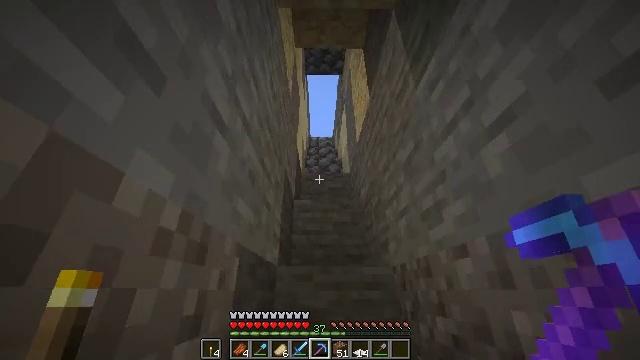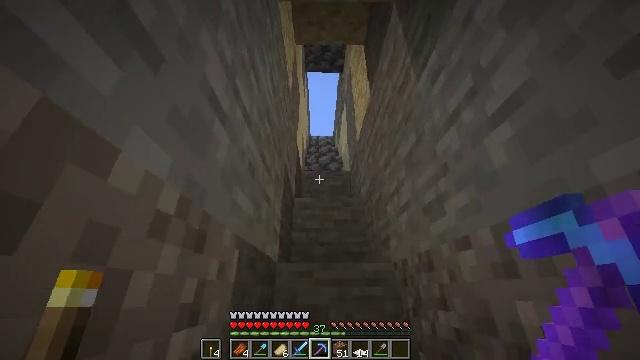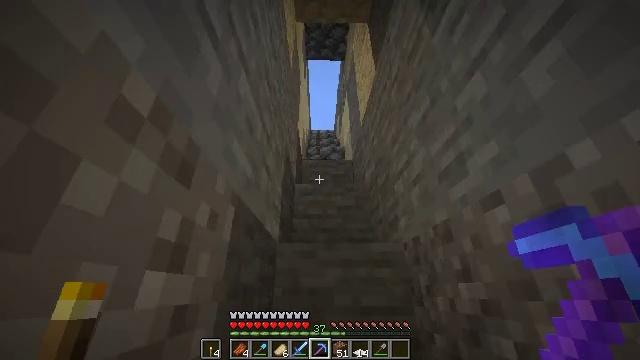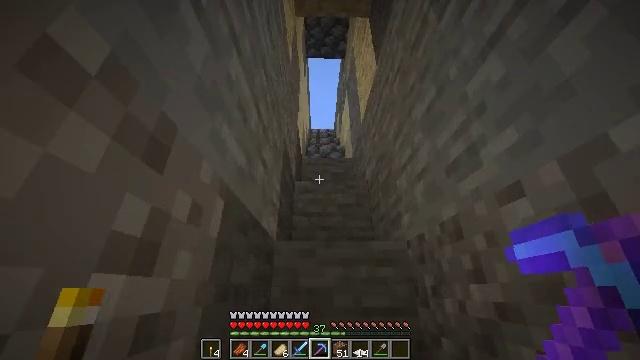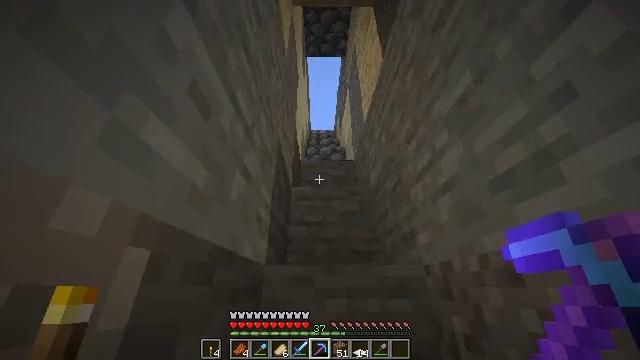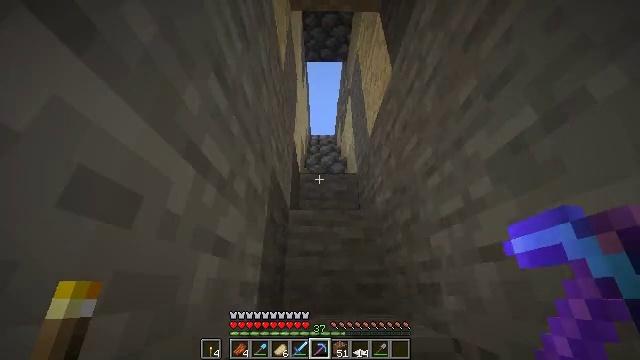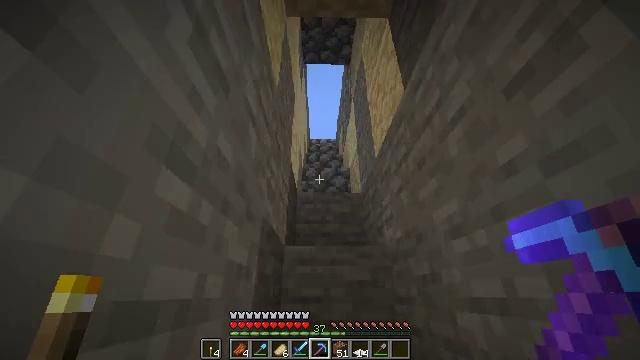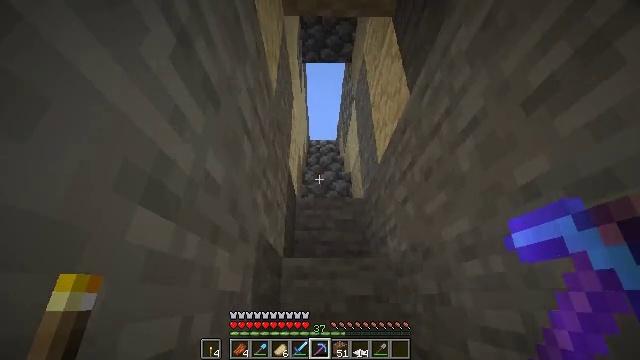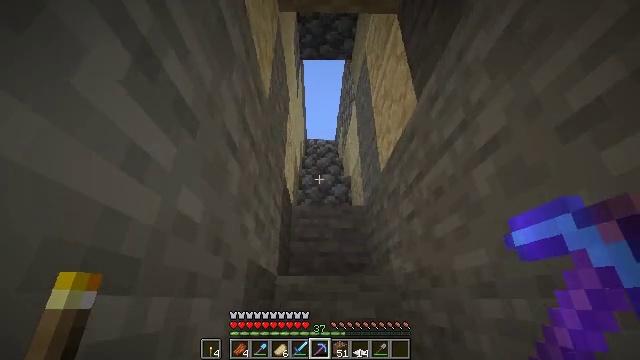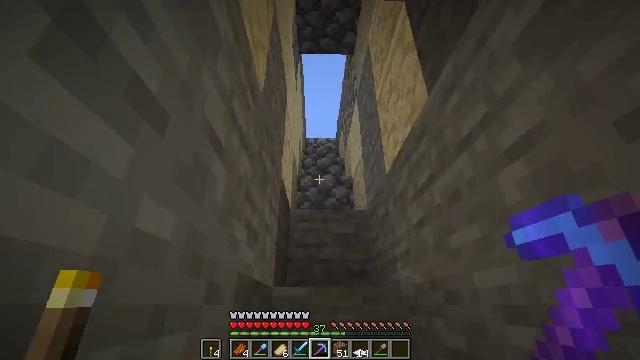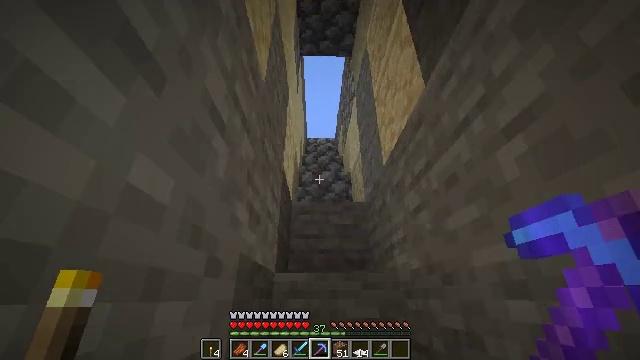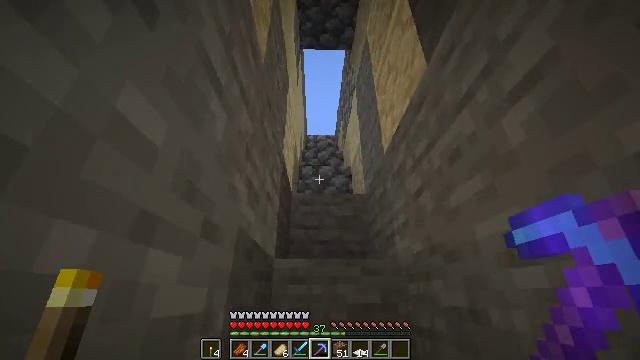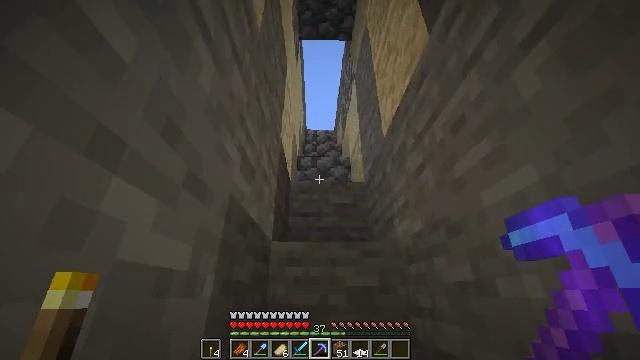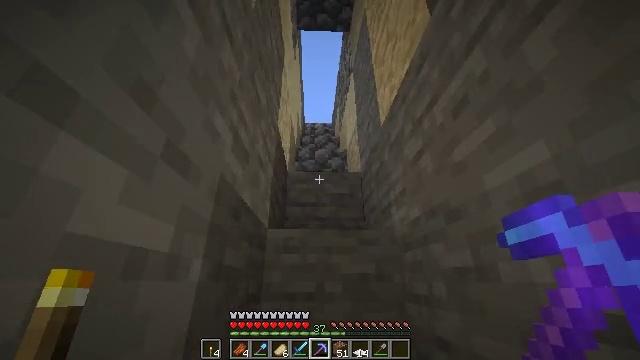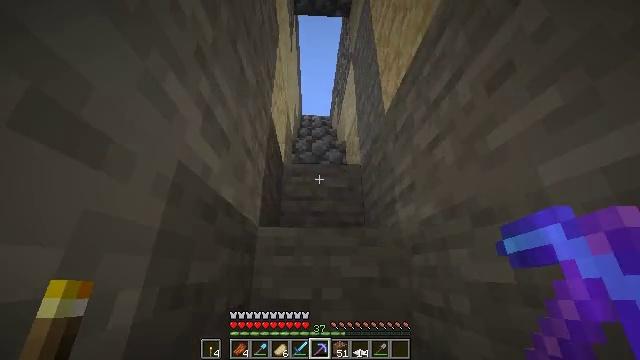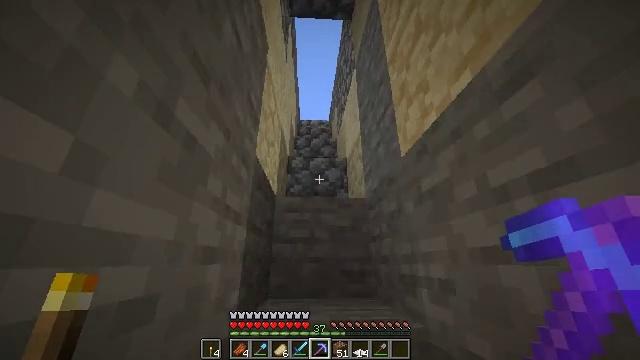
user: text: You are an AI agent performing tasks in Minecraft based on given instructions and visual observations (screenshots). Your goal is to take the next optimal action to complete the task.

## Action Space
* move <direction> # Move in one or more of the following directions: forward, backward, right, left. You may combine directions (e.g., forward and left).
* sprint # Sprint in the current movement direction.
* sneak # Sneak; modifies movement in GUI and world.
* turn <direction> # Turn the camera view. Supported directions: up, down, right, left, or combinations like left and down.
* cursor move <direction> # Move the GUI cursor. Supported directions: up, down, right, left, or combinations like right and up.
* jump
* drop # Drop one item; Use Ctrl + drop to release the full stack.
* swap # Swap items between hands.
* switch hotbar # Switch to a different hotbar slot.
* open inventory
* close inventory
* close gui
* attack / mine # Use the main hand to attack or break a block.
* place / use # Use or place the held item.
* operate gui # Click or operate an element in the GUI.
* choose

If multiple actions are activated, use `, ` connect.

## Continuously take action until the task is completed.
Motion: motion action
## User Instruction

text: Gather the smithing table into your inventory.
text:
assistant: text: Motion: move forward, sprint, jump
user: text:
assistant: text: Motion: move forward, sprint, jump
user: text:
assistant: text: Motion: move forward, sprint, jump
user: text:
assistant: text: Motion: move forward, jump
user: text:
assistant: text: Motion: move forward, jump
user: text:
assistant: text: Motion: move forward, jump
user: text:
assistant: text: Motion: move forward, jump
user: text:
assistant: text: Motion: move forward, jump
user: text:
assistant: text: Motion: move forward, sprint, jump
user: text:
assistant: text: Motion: move forward, sprint, jump
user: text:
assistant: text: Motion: move forward, sprint, jump
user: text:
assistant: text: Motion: move forward, sprint, jump
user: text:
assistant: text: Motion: move forward, turn down, jump
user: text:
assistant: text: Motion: move forward, turn down, jump
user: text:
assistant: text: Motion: move forward, turn down, jump
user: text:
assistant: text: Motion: move forward, jump
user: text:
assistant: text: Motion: move forward, sprint, jump
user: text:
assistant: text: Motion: move forward, sprint, jump
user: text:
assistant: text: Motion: move forward, sprint, jump
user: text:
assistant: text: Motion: move forward, sprint, jump
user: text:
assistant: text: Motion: move forward, jump
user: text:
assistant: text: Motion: move forward, jump
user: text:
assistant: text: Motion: move forward, turn down, jump
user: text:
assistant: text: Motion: move forward, jump
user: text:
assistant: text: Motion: move forward, jump
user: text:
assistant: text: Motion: move forward, sprint, jump
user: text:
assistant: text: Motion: move forward, sprint, jump
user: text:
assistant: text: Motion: move forward, sprint, jump
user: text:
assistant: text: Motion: move forward, sprint, jump
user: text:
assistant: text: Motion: move forward, jump